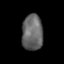
Tissue: lung
Cell type: Others
Senescence score: 0.1624
Nuclear area (px): 739
Mean DAPI intensity: 101.635